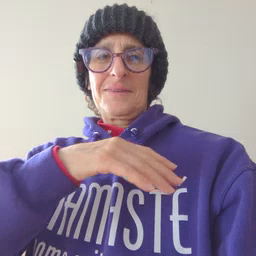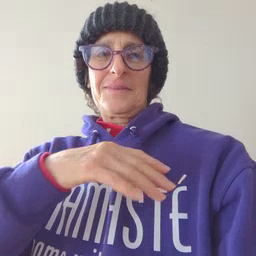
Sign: snow